Question: I am working on a graph that I want to change in color when the number changes. I don't know how to do this sadly. Maybe someone can help me in the right direction of looking at least. The numbers with styling I want: 20<= green, >20 or ==30 yellow, >30 red.

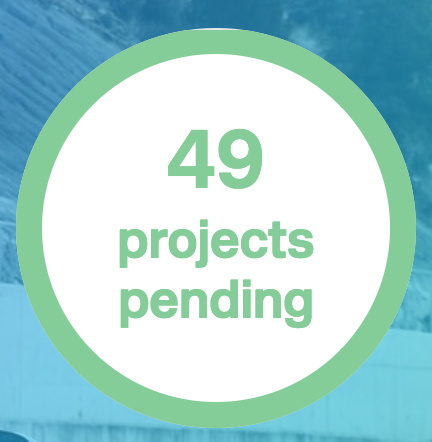
Answer: You will need a mix of JS and CSS variables. This is one of the many ways to approach this.
'''
const colorGreen = "#64ed7b";
const colorYellow = "#ffed13";
const colorRed = "#eb4444";
const projectCount = Number(document.querySelector(".project-count").textContent);
function setColor(hex) {
document.documentElement.style.setProperty('--projects', hex);
}
if (projectCount > 30) {
setColor(colorRed);
} else if (projectCount > 20) {
setColor(colorYellow);
} else {
setColor(colorGreen);
}
'''
'''
:root {
--projects: #eb4444;
}
.projects-pending {
border: 10px solid var(--projects);
color: var(--projects);
width: 200px;
height: 200px;
display: flex;
align-items: center;
justify-content: center;
border-radius: 50%;
}
'''
'''
<div class="projects-pending">
<span class="project-count">21</span>
<span>projects pending<span>
</div>
'''